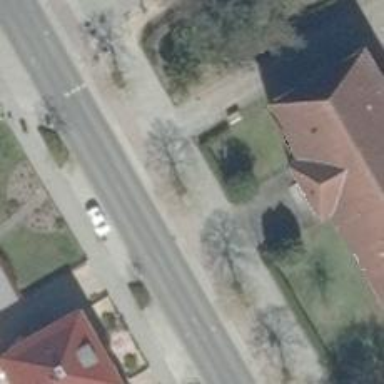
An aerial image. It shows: Deciduous broadleaved tree on the street.